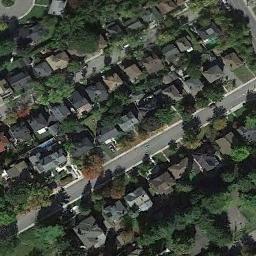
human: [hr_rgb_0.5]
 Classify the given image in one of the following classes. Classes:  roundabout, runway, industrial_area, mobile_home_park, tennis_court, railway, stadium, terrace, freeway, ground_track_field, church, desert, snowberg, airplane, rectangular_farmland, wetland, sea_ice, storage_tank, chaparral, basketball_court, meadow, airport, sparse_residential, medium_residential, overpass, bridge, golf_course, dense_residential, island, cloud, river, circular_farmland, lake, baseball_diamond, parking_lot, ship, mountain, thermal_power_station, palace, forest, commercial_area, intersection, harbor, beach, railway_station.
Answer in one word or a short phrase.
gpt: medium_residential